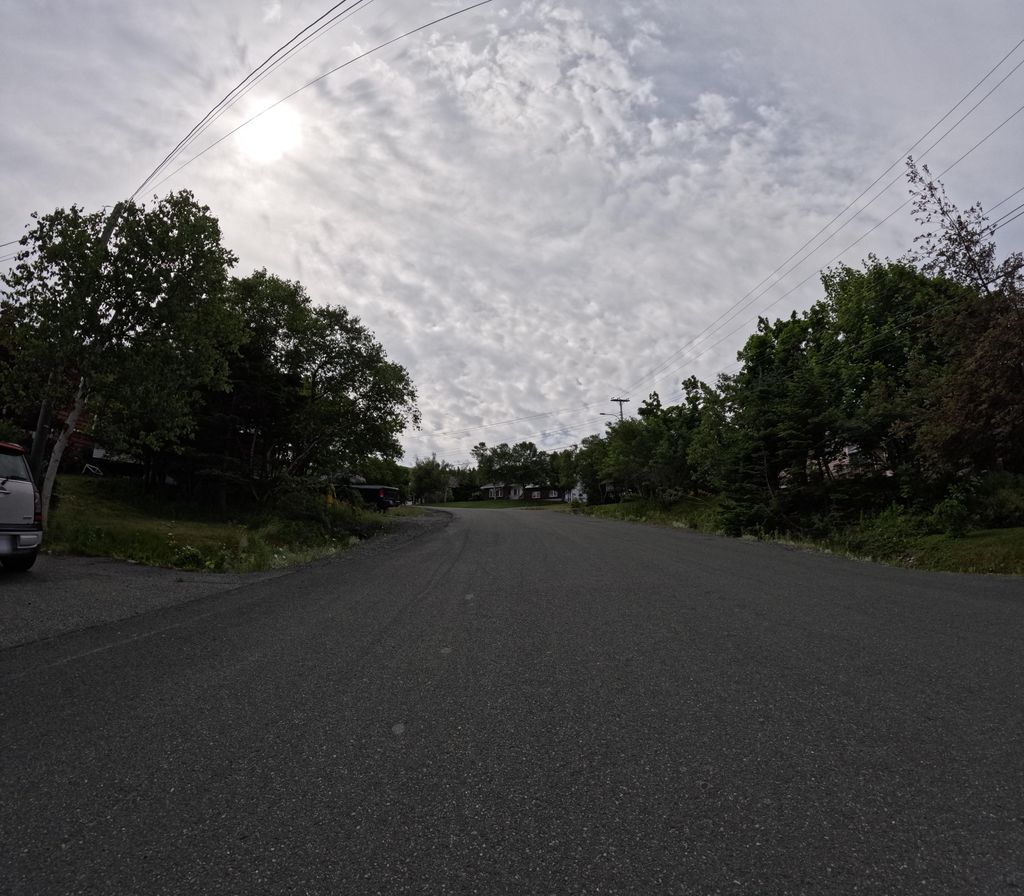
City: st_johns